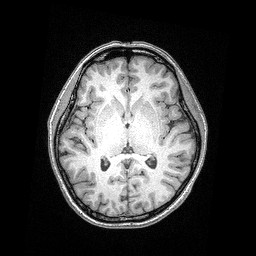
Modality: T1w
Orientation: coronal
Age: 22
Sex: female
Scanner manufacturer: siemens
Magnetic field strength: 3 T
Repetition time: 2.4 s
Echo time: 0.03 s